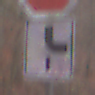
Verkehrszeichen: VerlaufVorfahrtsstrasse10
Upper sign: Stop
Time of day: Midday
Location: Outdoor (Nature)
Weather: Overcast
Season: Autumn
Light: Natural